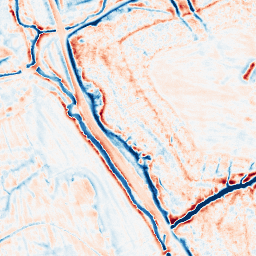
Category: edge_preserving
Decomposition family: bilateral
Decomposition parameters: d: 15
sigma_color: 75
sigma_space: 100
Upsampling method: bspline
Upsampling parameters: scale: 8
Upsampling scale: 8